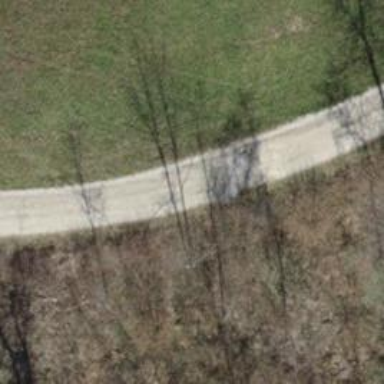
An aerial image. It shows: Track with compacted grade2 surface.